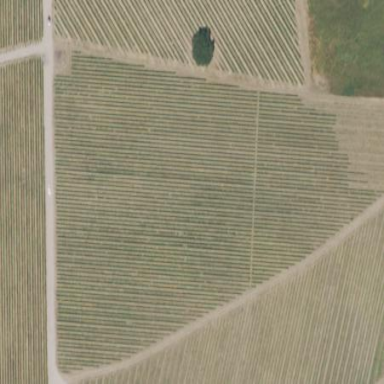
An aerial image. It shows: Vineyard growing grapes.